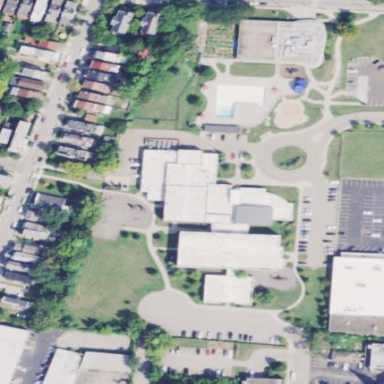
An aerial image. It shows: School building.